Question: I am using Swift and Xcode and am trying to send a Post request. A normal request without parameters and no method declaration is working. However, when I try to do a specific post request with parameters it no longer works. I have taken the logic straight from Alamofire's documentation. I have included some pictures and code below.

'''
let parameters = ["barcdodeNumber": displayValue]
AF.request(url, method: .post, parameters: parameters)
//this is the right way, but it does not work
AF.request(url).response { response in
debugPrint(response)
}
//this is wrong but it works
'''
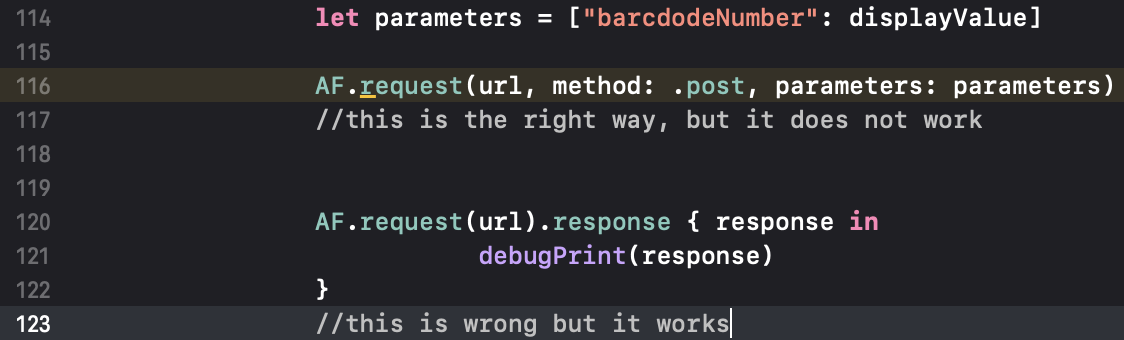
Answer: Ultimately this was the way that ended up working correctly.
'''
AF.request(url, method: .post, parameters: params, encoding:
URLEncoding(destination: .queryString)).response { response in
debugPrint(response)
}
'''